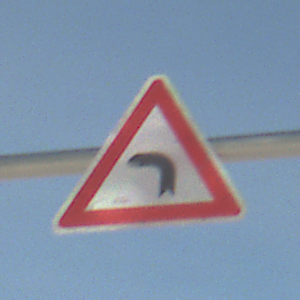
Verkehrszeichen: KurveLinks
Umgebung: Outdoor, Suburban
Tageszeit: MorningAfternoon
Wetter: PartlyCloudy
Licht: Natural
Jahreszeit: NotSpecified
Kontrast: HighContrast